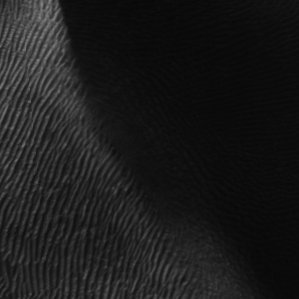
Label: frost